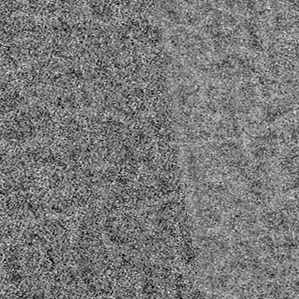
Label: frost